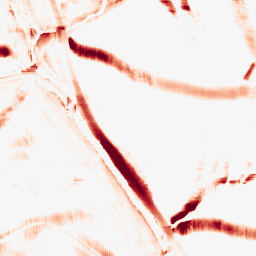
Category: morphological
Decomposition family: morphological_rect
Decomposition parameters: operation: opening
width: 20
height: 20
Upsampling method: quartic
Upsampling parameters: scale: 2
Upsampling scale: 2